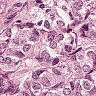
Metastatic tissue present: yes